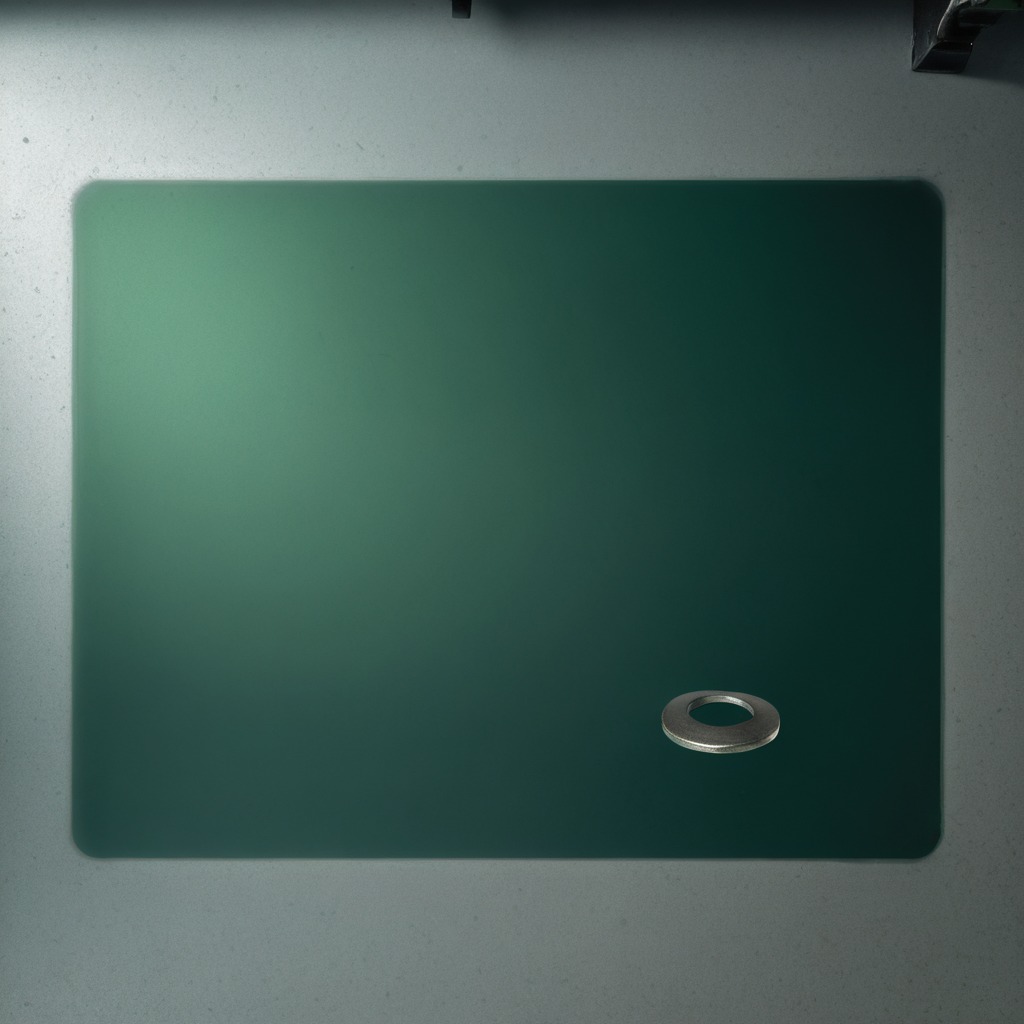
A flat metal washer is lying on the granite tabletop beneath the green rubber mat.